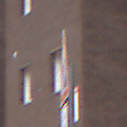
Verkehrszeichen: Arbeitsstelle
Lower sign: ZeitangabenMitBeschraenkungAufWochentage3
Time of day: MorningAfternoon
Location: Outdoor (Urban)
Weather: Overcast
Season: NotSpecified
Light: Natural